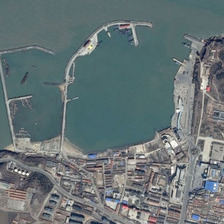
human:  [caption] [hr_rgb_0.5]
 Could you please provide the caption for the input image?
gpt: an empty port is near many buildings .

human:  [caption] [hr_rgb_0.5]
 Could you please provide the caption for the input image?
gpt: an empty port is near many buildings .

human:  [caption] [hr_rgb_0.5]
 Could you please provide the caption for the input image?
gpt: an empty port is near many buildings .

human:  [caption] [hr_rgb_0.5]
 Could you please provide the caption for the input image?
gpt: an empty port is near many buildings .

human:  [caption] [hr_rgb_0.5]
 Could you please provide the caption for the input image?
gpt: an empty port is near many buildings .